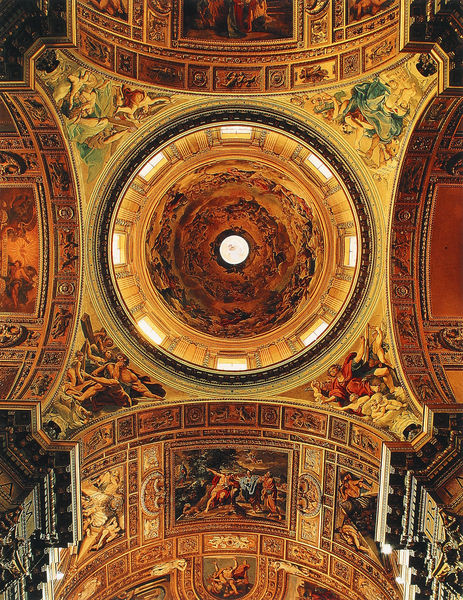
Titel: Rom, S. Andrea della Valle
Künstler: Carlo Rainaldi
Standort: Rom, S. Andrea della Valle (EU - I - Latium)
Schlagwörter: himmel, gelb, bunt, fenster, licht, dach, barock, bild, felder, kirche, gold, decke, innen, kreis, rund, engel, schrift, bilder, bogen, kuppel, stuck, nackte, symetrie, gewölbe, dom, untersicht, fresken, zentrum, heilige, deckengemälde, fresko, heilig, deckenmalerei, okulus, vierung, fenster#